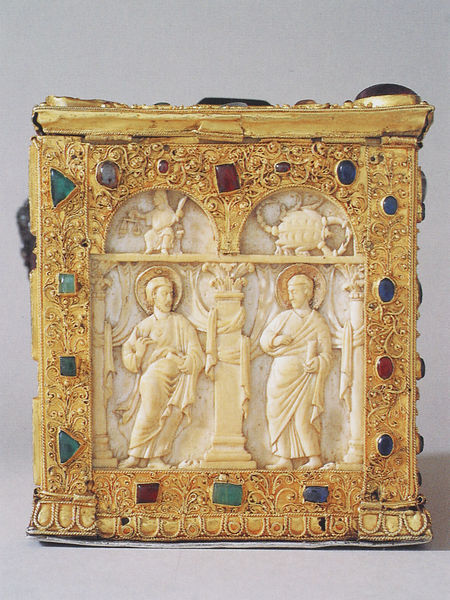
Titel: Servatiusreliquiar, sog. Reliquienkasten Ottos I.
Standort: Quedlinburg (EU - D - Sachsen-Anhalt)
Schlagwörter: mann, schmuck, säule, schloss, tier, ornament, bibel, gewand, gold, edelsteine, relief, rundbogen, ornamente, truhe, deckel, waage, buch, vergoldet, kapitell, intarsien, schnitzerei, buchdeckel, heiligenschein, edelstein, schatulle, kunsthandwerk, kästchen, schatz, kostbar, krebs, rubin, elfenbein, justitia, goldschmied, smaragd, apostel, stundenbuch, t, buchkiste